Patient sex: M
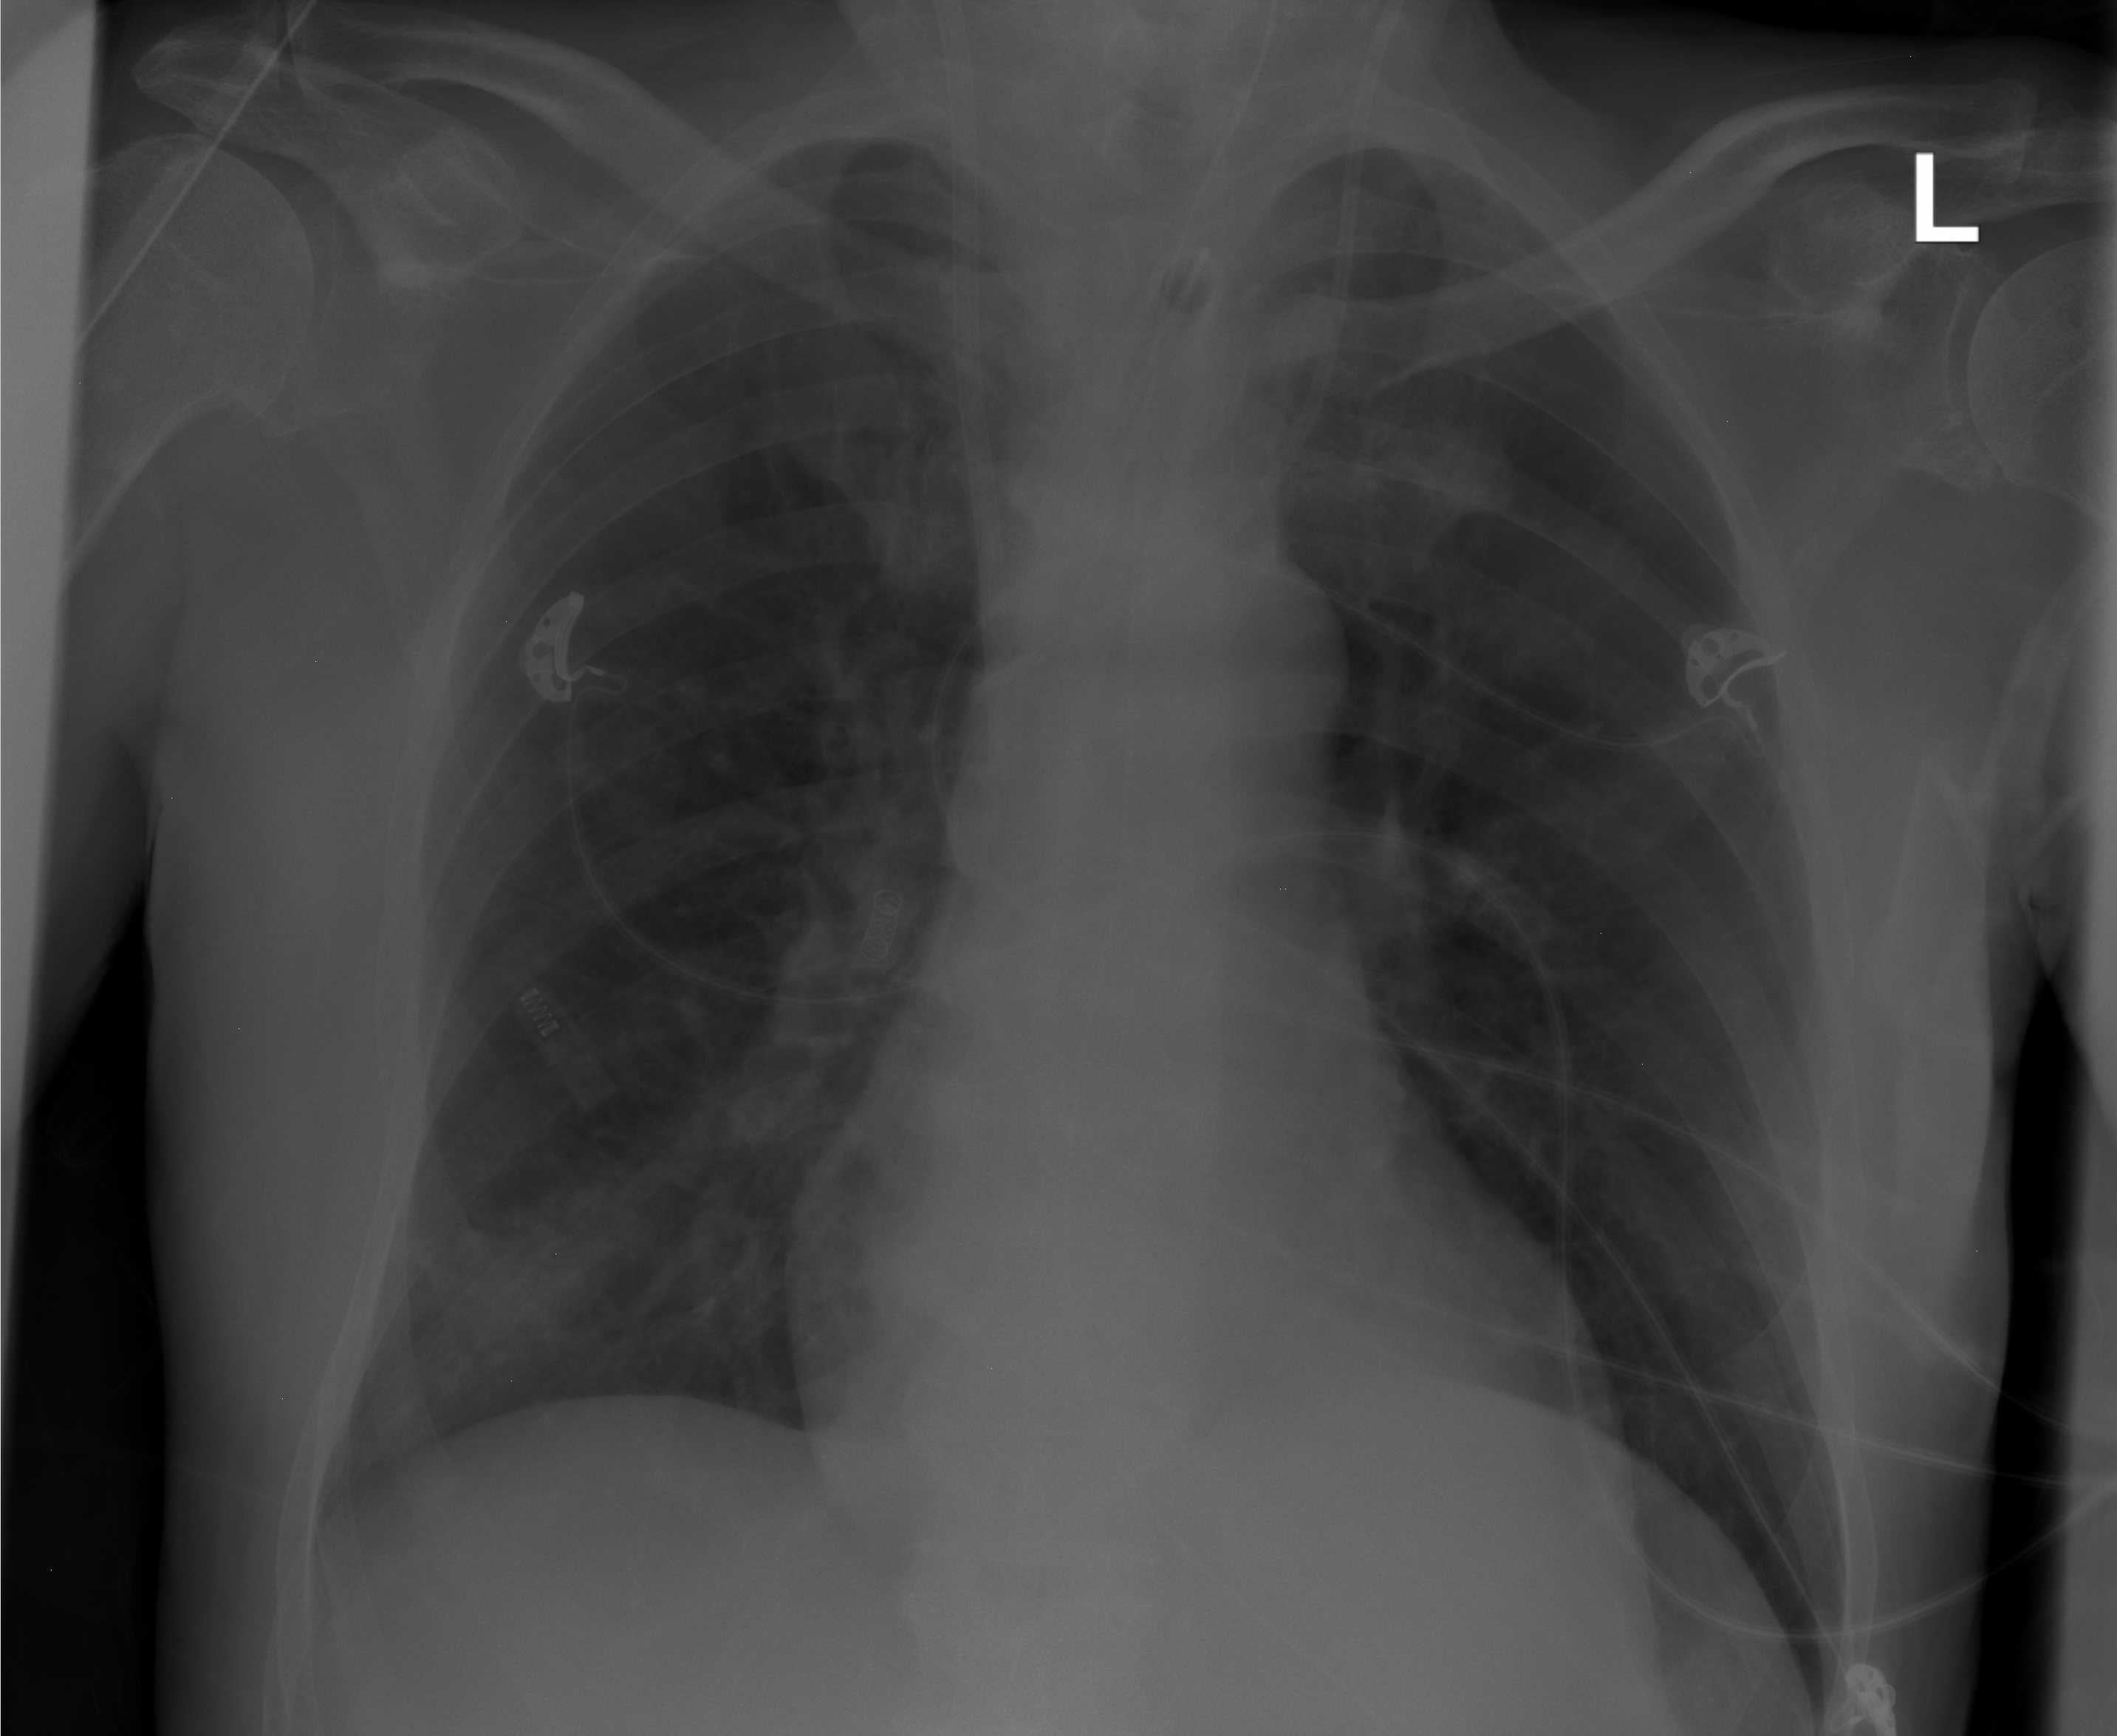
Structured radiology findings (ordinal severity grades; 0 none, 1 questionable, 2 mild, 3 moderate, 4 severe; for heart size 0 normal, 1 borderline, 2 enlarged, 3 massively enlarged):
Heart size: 0
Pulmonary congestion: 0
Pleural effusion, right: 0
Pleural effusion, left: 0
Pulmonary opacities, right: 1
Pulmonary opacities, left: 0
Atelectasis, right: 0
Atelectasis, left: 0